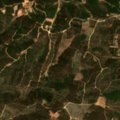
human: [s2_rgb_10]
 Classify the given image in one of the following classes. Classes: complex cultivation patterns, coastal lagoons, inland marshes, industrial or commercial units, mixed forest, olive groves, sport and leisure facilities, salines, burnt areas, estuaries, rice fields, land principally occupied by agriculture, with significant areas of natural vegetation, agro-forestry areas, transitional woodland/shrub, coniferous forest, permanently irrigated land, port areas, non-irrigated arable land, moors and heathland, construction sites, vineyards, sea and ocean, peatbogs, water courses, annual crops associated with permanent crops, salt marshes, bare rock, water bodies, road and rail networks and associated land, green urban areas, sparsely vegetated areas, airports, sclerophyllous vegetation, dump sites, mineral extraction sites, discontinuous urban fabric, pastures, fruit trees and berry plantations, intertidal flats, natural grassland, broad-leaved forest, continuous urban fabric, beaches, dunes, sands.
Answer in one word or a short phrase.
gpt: mixed forest, transitional woodland/shrub